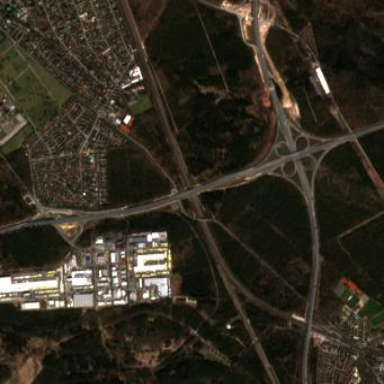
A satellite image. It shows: Motorway interchange.